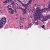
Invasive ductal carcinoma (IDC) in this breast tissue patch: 0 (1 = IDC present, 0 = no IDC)